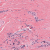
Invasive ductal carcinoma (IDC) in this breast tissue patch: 0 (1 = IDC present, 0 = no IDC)